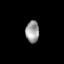
Tissue: lung
Cell type: T cells
Senescence score: 0.1974
Nuclear area (px): 289
Mean DAPI intensity: 155.356